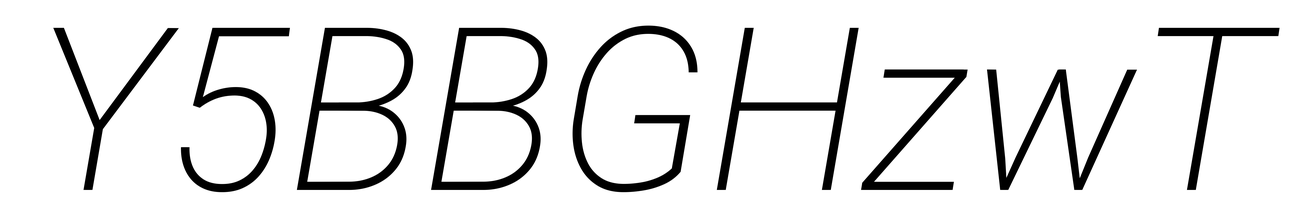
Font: Roboto-Italic_ExtraLight_Italic